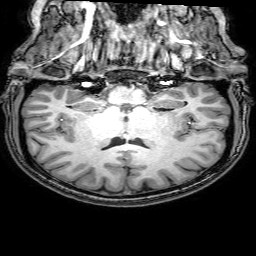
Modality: T1w
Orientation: sagittal
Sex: female
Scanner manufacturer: philips
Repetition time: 0.008097 s
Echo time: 0.0037 s